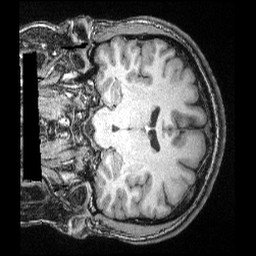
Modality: T1w
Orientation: coronal
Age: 34
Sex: male
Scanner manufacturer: siemens
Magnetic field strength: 3 T
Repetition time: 2.4 s
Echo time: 0.00374 s